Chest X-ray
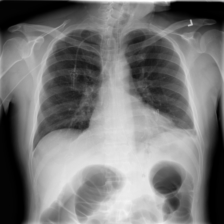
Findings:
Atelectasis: positive
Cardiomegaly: negative
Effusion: negative
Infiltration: negative
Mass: negative
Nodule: negative
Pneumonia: negative
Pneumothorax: negative
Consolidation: negative
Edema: negative
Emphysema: negative
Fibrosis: negative
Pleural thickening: negative
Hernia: negative